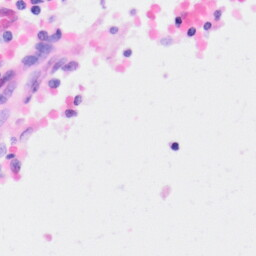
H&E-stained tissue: Kidney